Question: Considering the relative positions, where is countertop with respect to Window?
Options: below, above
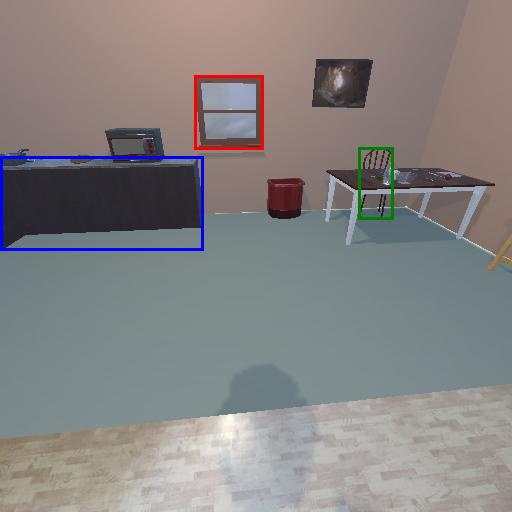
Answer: below